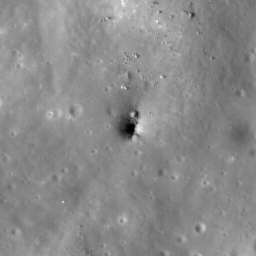
Pit: Copernicus 5
Host crater: Copernicus
Host type: impact_melt
Lunar coordinates: latitude 9.016, longitude 339.745